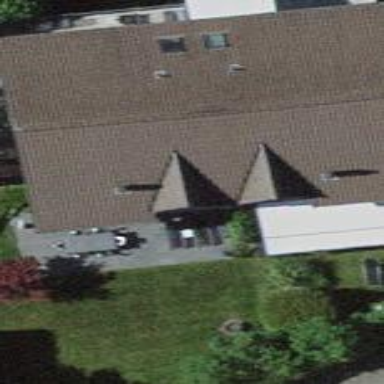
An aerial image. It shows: Terrace building with gabled roof.